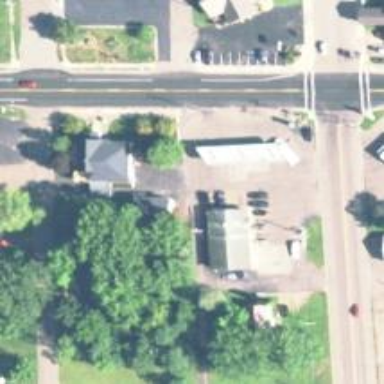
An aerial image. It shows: Convenience shop.